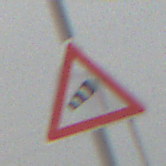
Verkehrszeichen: SeitenwindVonRechts
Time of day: MorningAfternoon
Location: Outdoor (Nature)
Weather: Overcast
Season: Winter
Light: Natural